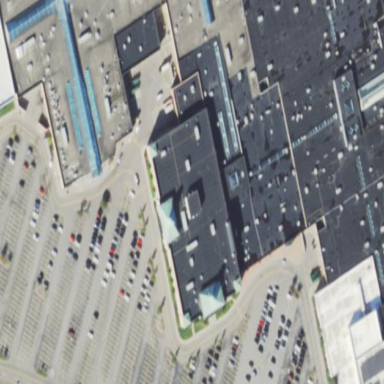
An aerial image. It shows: Retail department store building.